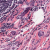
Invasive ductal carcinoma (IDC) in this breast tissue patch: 1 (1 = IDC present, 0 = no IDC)